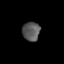
Tissue: prostate
Cell type: B cells
Senescence score: 0.6848
Nuclear area (px): 323
Mean DAPI intensity: 88.932